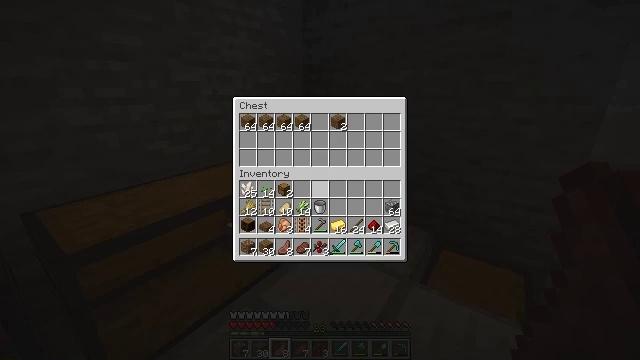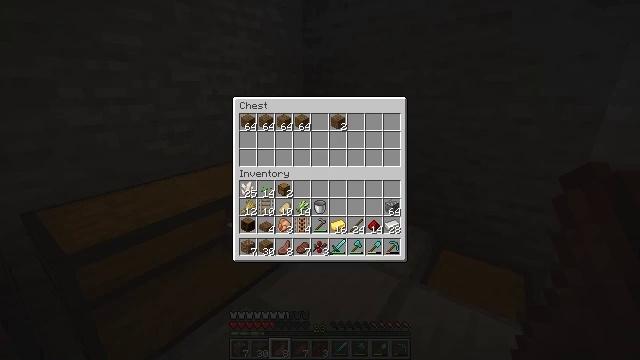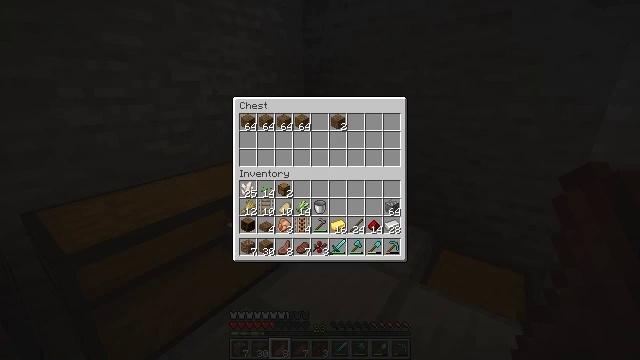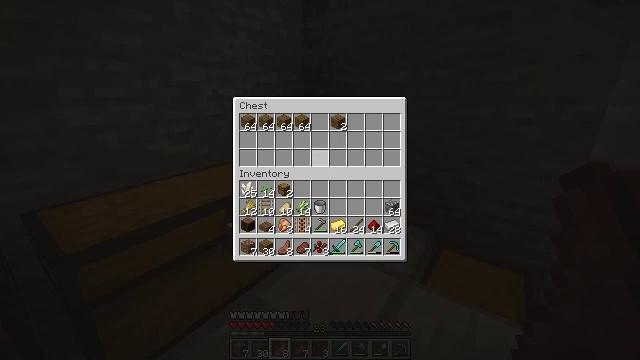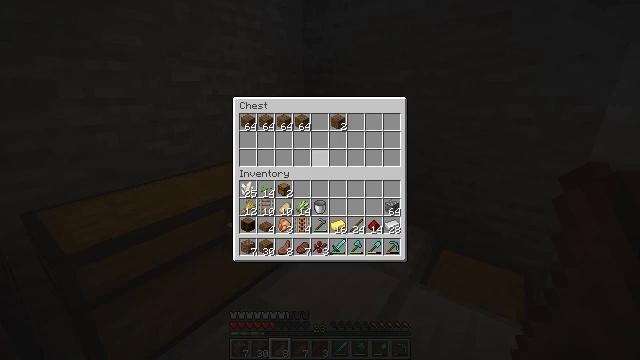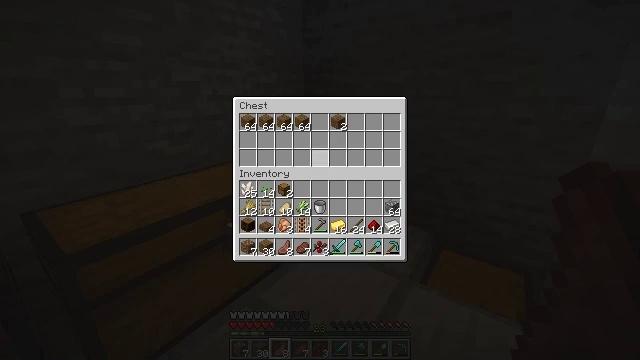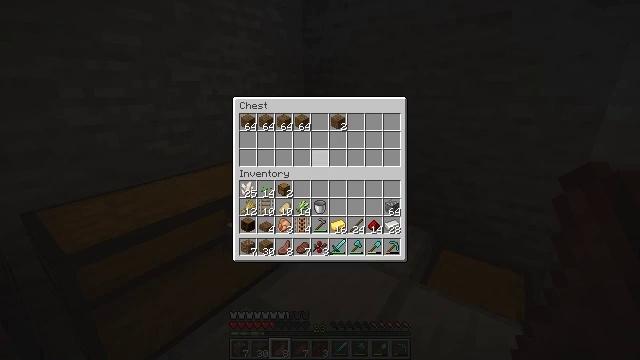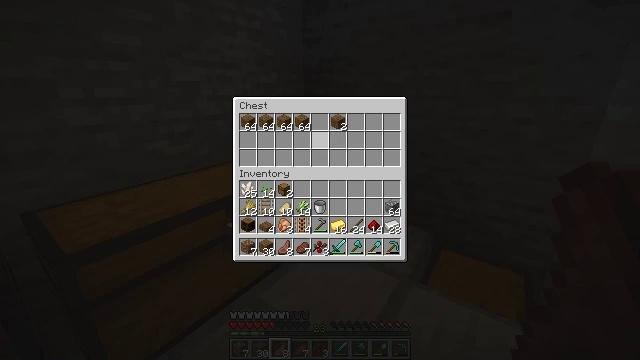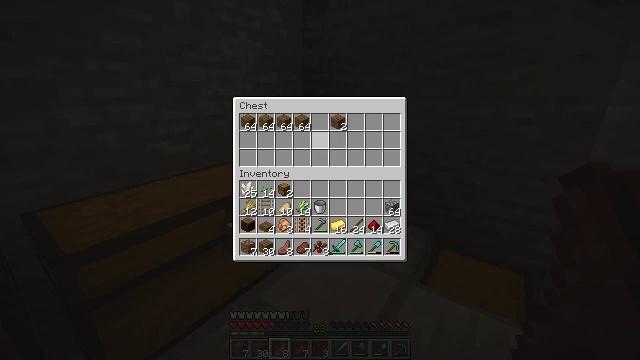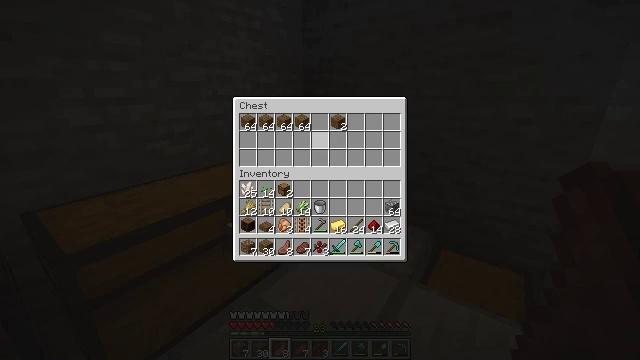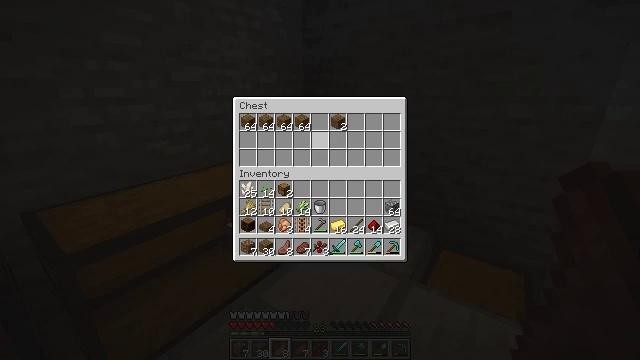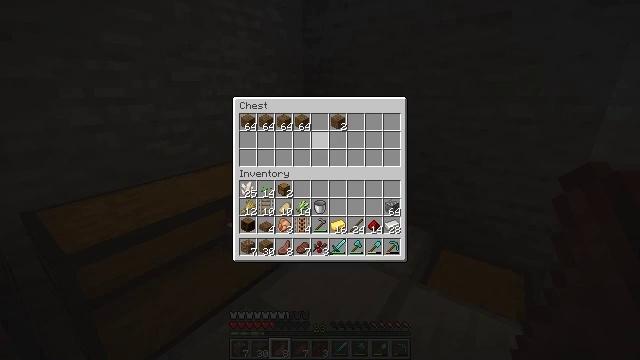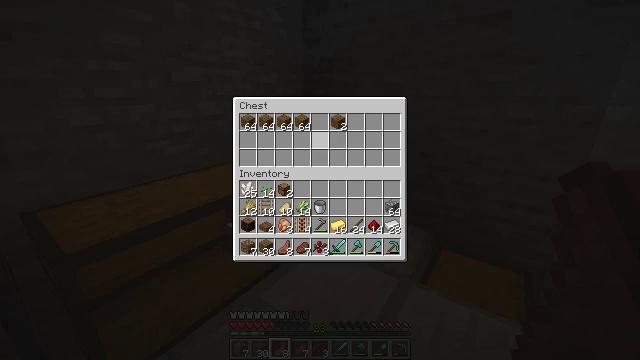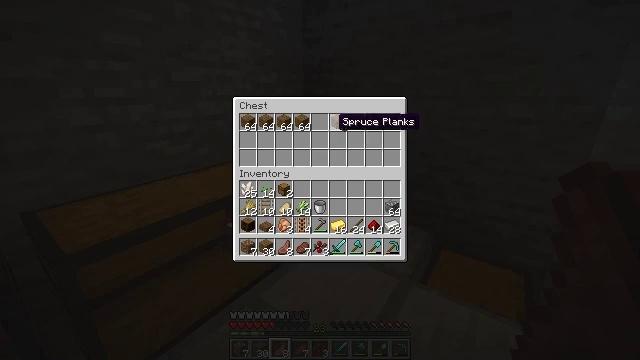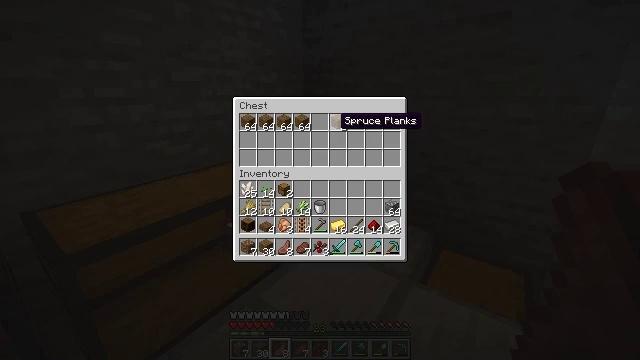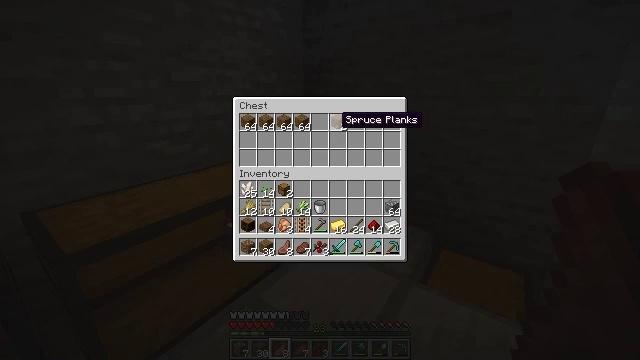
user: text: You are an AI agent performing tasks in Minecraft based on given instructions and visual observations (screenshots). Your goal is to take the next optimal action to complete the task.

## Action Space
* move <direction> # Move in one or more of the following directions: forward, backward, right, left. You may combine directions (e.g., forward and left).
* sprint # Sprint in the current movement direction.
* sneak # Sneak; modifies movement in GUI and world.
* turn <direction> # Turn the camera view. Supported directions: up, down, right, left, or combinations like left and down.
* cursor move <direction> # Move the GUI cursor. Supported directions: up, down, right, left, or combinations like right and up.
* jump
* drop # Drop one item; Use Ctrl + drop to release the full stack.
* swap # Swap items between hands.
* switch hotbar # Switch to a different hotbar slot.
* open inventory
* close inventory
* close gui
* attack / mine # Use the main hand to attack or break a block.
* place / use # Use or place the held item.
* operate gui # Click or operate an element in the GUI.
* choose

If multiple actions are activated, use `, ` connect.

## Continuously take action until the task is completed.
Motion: motion action
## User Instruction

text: Construct a piston using the necessary materials.
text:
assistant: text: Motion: no_op
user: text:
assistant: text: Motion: turn up
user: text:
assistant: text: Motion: turn up
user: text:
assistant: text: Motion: no_op
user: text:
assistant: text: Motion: no_op
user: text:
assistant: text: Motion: sneak
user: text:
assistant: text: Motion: sneak
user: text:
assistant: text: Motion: sneak
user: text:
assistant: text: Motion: sneak
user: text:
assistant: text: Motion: sneak
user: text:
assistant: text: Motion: sneak
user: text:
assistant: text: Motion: sneak, turn right
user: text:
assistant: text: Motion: sneak
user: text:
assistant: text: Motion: sneak
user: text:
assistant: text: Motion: sneak
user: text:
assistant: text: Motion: sneak
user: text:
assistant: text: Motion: sneak
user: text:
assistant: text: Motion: sneak
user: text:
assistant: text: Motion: sneak
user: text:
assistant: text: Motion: sneak
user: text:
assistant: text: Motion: sneak, turn left
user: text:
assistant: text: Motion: sneak, turn left
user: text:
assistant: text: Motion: sneak
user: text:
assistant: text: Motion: sneak
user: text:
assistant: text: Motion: sneak
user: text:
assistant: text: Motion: sneak
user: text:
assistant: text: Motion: sneak
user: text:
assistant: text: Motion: sneak
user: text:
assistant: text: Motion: sneak
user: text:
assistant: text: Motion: sneak